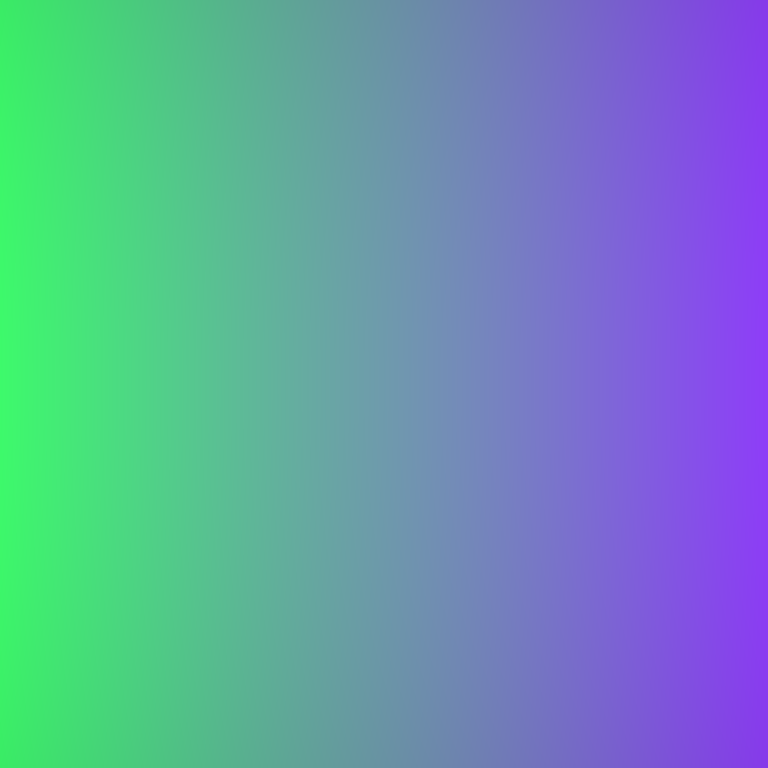
Abstract light effect, smooth gradient from vibrant green to rich purple, calm atmosphere, soft glow, no room, no furniture, no objects.